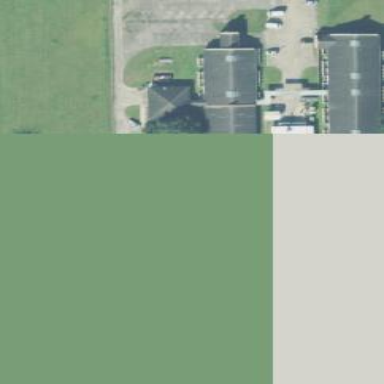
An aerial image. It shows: Building that serves as nursing home.